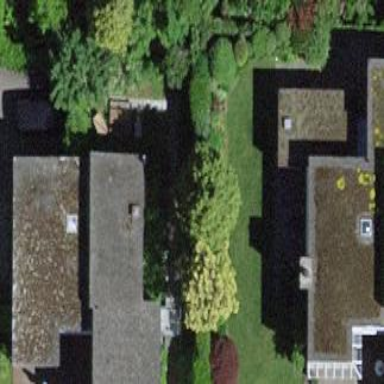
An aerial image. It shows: Simple house.